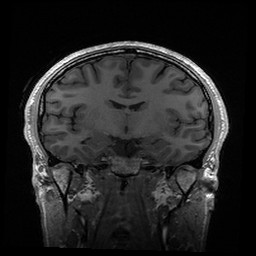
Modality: T1w
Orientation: coronal